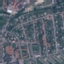
Land use / land cover: Residential